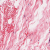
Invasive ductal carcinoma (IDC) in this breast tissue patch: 0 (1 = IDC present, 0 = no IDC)